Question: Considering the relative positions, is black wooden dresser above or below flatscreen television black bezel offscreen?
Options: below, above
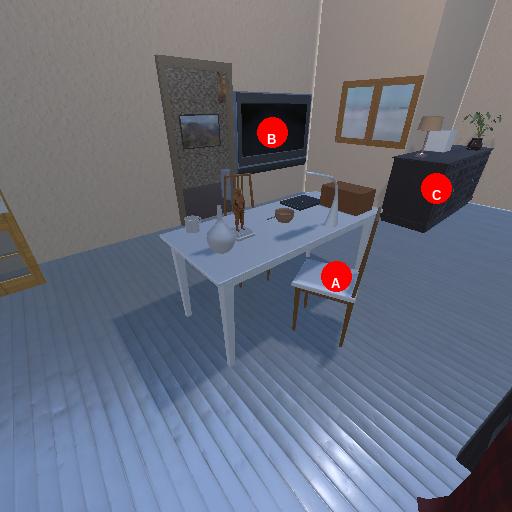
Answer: below